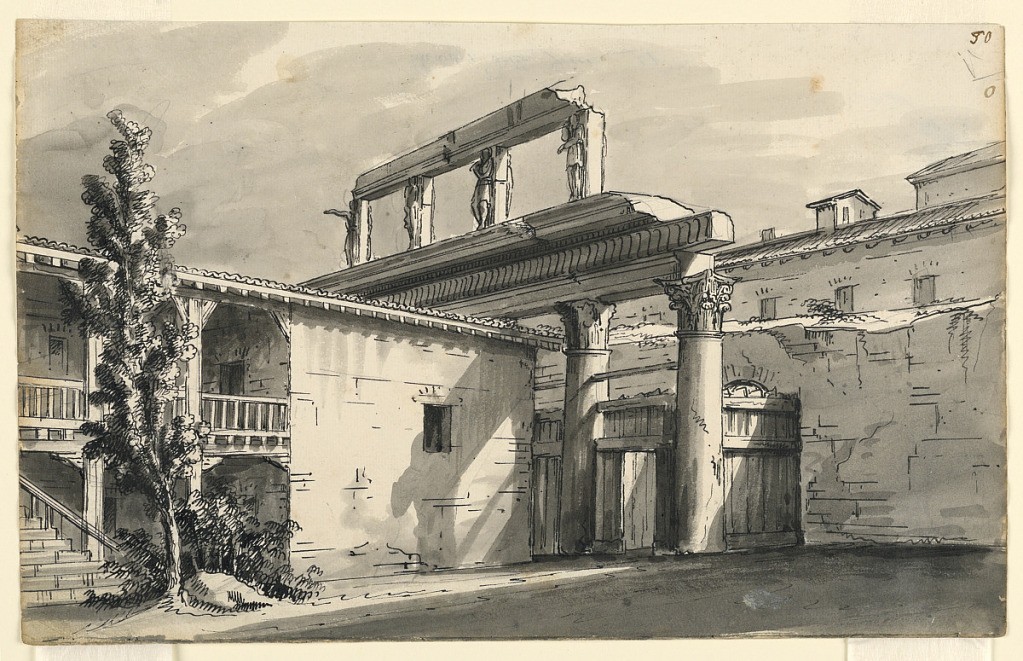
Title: Stage Design, Court Amongst Ruins
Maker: Romolo Achille Liverani, Italian, 1809 - 1872
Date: early 19th century
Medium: Pen and sepia ink, brush and wash on paper
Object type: Drawing
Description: Horizontal rectangle. Court amongst small buildings and ruins of antique temple. Wooden fence at center, trees and rock at left.